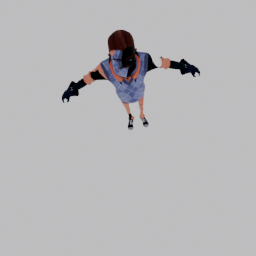
Label: people